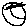
Label: moon